Question: I am using barcode font to generate barcodes,
'''
column A text - *column B Barcode*
'''
I have the following macro in ThisWorkbook which works okay.
'''
Private Sub Workbook_SheetChange(ByVal Sh As Object, ByVal Target As Range)
If IsEmpty(Target) Or Target.Column <> 1 And Target.Column <> 4 Then Exit Sub
Dim DataRow As Integer
DataRow = Target.Cells.Row
While Not IsEmpty(Cells(DataRow, Target.Column))
Target.Worksheet.Cells(DataRow, Target.Column + 1) = "*" & Target.Worksheet.Cells(DataRow, Target.Column) & "*"
DataRow = DataRow + 1
Wend
End Sub
'''
when I scan 22 digit # in column A; on column B would like to skip the first 7 digit and have the last 15 digit on column B
'''
e.g:
If 22 digit skip first 7
If 32 digit skip first 16 & last 4
If 34 digit skip first 22
'''

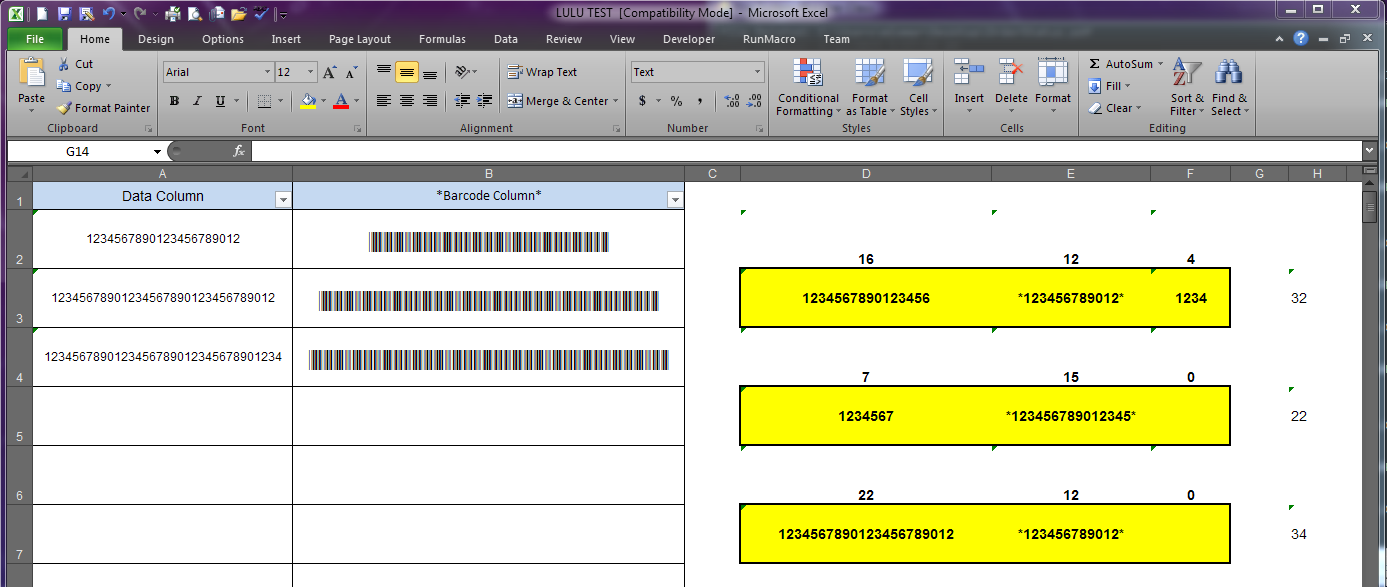
Answer: First off, the parameter of the 'Workbook_SheetChange' event macro is the worksheet object containing . You can use it directly; there is no need to pare the worksheet from .
Next, it is always a good idea when adding/modifying/deleting objects within a 'Worksheet_Change' or 'Workbook_SheetChange' event macro to turn off 'application.enableevents' so the macro does not try to run on top of itself when it changes/deleted/adds a value on the same (or different) worksheet.
'''
Private Sub Workbook_SheetChange(ByVal Sh As Object, ByVal Target As Range)
If Not Intersect(Sh.Range("A:A, D:D"), Target) Is Nothing Then
On Error GoTo Fin
Application.EnableEvents = False
Dim DataRow As Long, rng As Range
For Each rng In Intersect(Sh.Range("A:A, D:D"), Target)
Select Case Len(rng.Value2)
Case 0
'do nothing
Case 22
rng.Offset(0, 1) = Chr(42) & Mid(rng.Value2, 8, 99) & Chr(42)
Case 32
rng.Offset(0, 1) = Chr(42) & Mid(rng.Value2, 8, 21) & Chr(42)
Case 34
rng.Offset(0, 1) = Chr(42) & Mid(rng.Value2, 23, 99) & Chr(42)
Case Else
rng.Offset(0, 1) = Chr(42) & rng.Value2 & Chr(42)
End Select
Next rng
End If
Fin:
Application.EnableEvents = True
End Sub
'''
knows which worksheet it is on so there is really no need to define the worksheet when referencing a cell offset to .
A 'Select Case' ... End Select' based on the length of the values in seemed the best solution and allows for easy expandability.
And finally, do you really need this for multiple worksheets as a 'Workbook_SheetChange' event macro or would a single worksheet's 'Worksheet_Change' suffice?